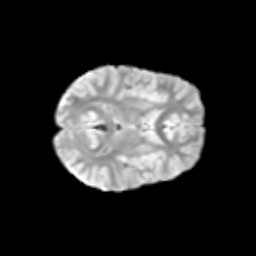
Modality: T2w
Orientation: axial
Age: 9
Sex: female
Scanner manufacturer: siemens
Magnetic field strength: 3 T
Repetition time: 3.8 s
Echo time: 0.07 s